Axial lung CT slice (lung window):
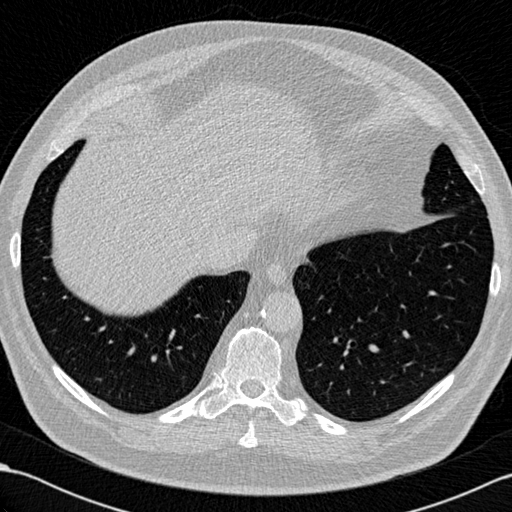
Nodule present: no